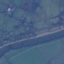
Label: River